Question: I have got a user in my database that hasn't got an associated login. It seems to have been created without login.
Whenever I attempt to connect to the database with this user I get the following error:
'''
Msg 916, Level 14, State 1, Line 1
The server principal "UserName" is not able to access the database
"DatabaseName" under the current security context.
'''
I'd like to specify a login for this user so that I can actually use it to access the database. I've tried the following script to associate a login with the user.
'''
USE [DatabaseName]
ALTER USER [UserName]
WITH LOGIN = [UserName]
'''
But this gives me the following error:
'''
Msg 33016, Level 16, State 1, Line 2
The user cannot be remapped to a login. Remapping can only be done for users
that were mapped to Windows or SQL logins.
'''
Is there any way I can assign a login to this user? I'd like to not have to start from scratch because this user has a lot of permissions that would need setting up again.
in response to Philip Kelley's question, here's what I get when I run 'select * from sys.database_principals where name = 'username''.

Apologies for the size of the image, you'll need to open it in a new tab to view it properly.
Ok, I've dropped the existing LOGIN as suggested by gbn, and I'm using the following script to create a new LOGIN with same SID as the user.
'''
CREATE LOGIN [UserName]
WITH PASSWORD=N'Password1',
DEFAULT_DATABASE=[DatabaseName],
CHECK_EXPIRATION=OFF,
CHECK_POLICY=OFF,
SID=0x0105000000000009030000001139F53436663A4CA5B9D5D067A02390
'''
It's now giving me the following error message, it appears that the SID is too long for the LOGIN's SID field.
'''
Msg 15419, Level 16, State 1, Line 1
Supplied parameter sid should be binary(16).
'''
Am I up the creek without a paddle?
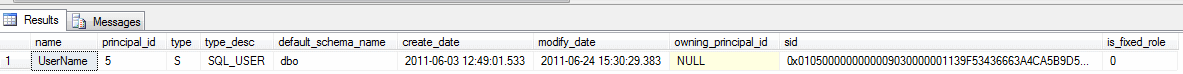
Answer: You have an orphaned user and this can't be remapped with ALTER USER (yet) becauses there is no login to map to. So, you need run <URL> first.
If the database level user is
- - <URL>
Then run ALTER USER
Edit, after comments and updates
The sid from sys.database_principals is for a Windows login.
So trying to create and re-map to a SQL Login will fail
Run this to get the Windows login
'''
SELECT SUSER_SNAME(0x0105000000000009030000001139F53436663A4CA5B9D5D067A02390)
'''